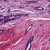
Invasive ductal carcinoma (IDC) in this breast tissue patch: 0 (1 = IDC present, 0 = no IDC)